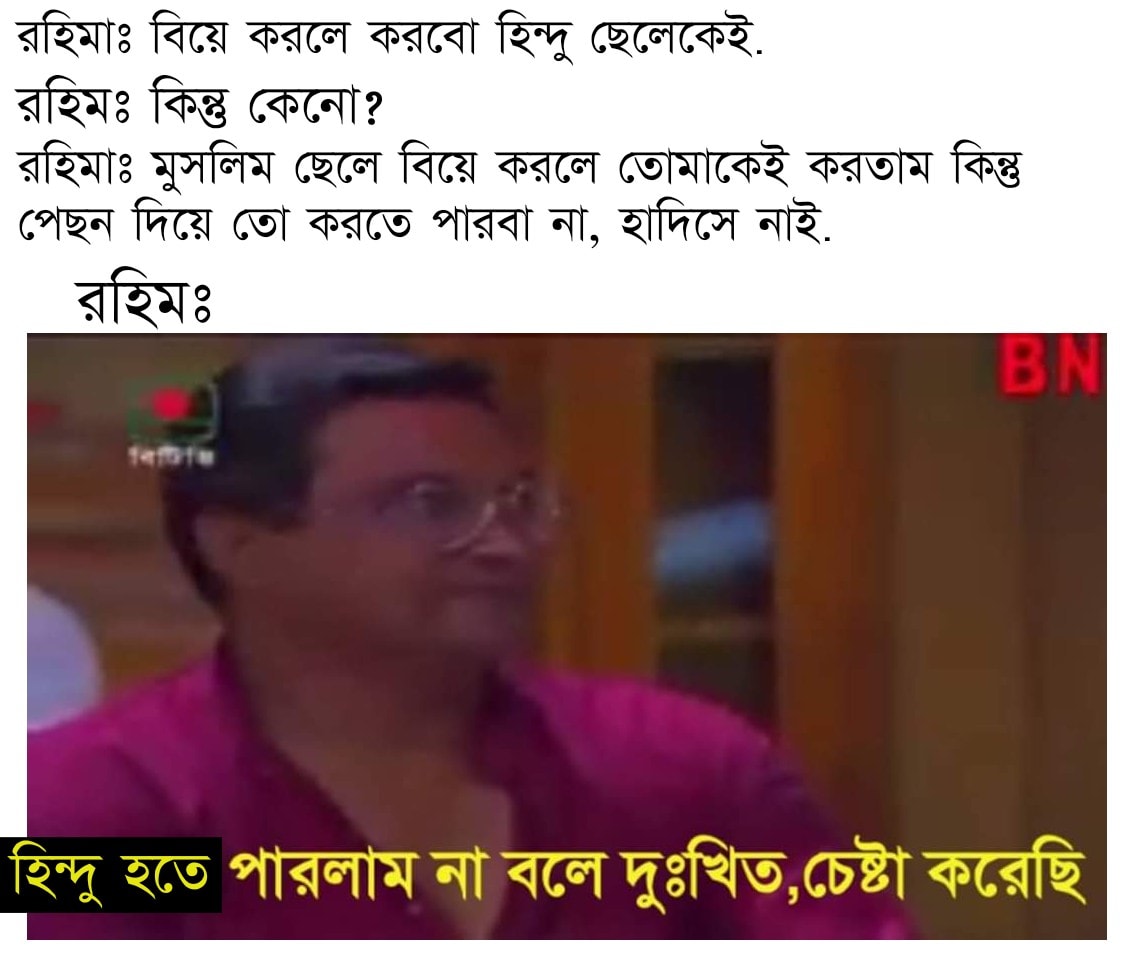
Caption:  রহিমাঃ বিয়ে করলে করবো হিন্দু ছেলেকেই     রহিমঃ  কিন্তু কেনো ?  রহিমাঃ মুসলিম ছেলে বিয়ে করলে তোমাকেই করতাম কিন্তু পেছন দিয়ে তো করতে পারবা না , হাদিসে নাই                                                                 রহিমঃ  হিন্দু হতে পারলাম না বলে দুঃখিত , চেষ্টা করেছি
Label: hate